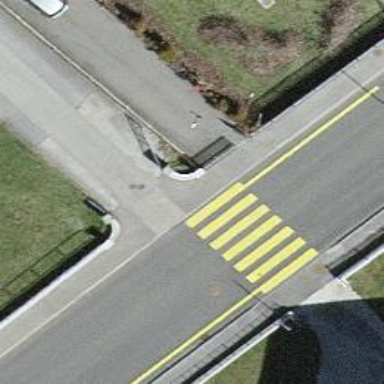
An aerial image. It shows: Zebra crossing on the road.